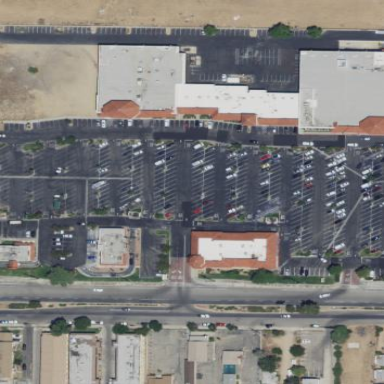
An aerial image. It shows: Parking area.